Frequency: 50000
Velocity: 0,155
Power: 1,2
Pulse duration: 0,0000001
Pass count: 1
Magnification: 10
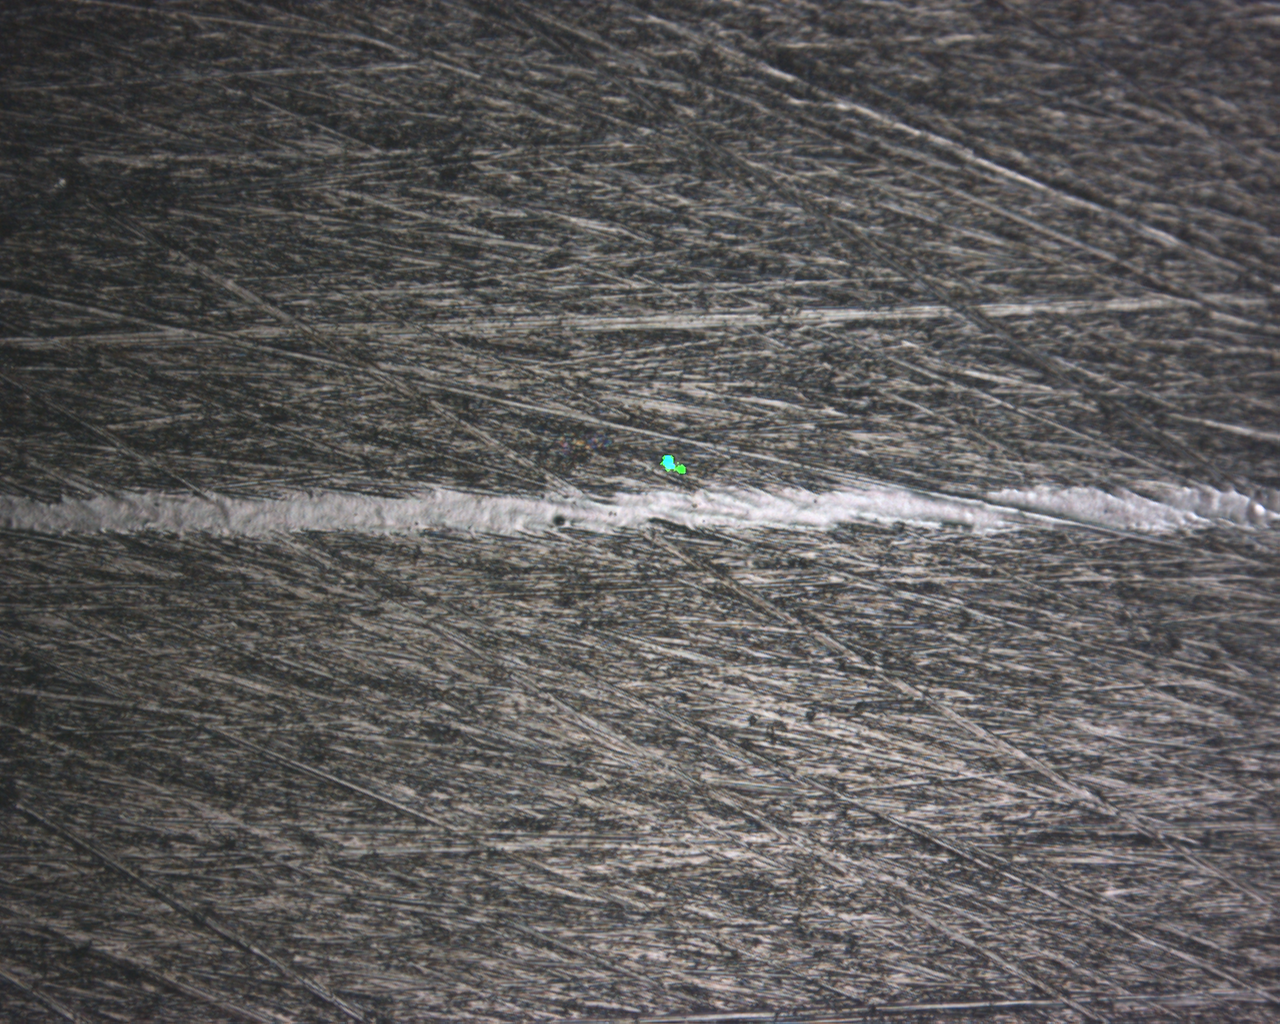
Measured width: 207.043
Other width: 5.317